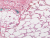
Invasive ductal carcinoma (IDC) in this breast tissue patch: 0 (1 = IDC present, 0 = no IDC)